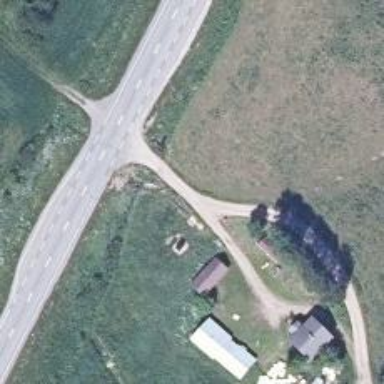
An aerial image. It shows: Simple road.